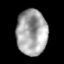
Tissue: lung
Cell type: T cells
Senescence score: 0.2031
Nuclear area (px): 1373
Mean DAPI intensity: 165.958